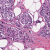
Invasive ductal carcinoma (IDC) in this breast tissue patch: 1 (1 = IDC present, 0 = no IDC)